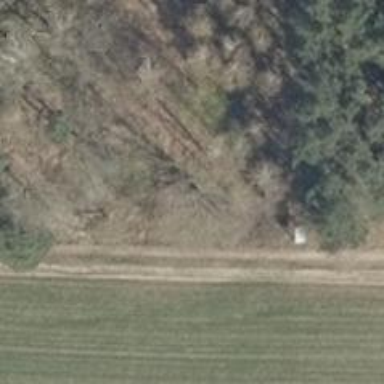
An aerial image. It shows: Shelter that serves as hunting stand.